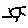
Label: sun